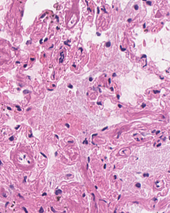
Tumor epithelial tissue: no
Tumor-associated stroma tissue: no
Normal tissue: yes